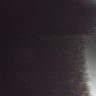
Metastatic tissue present: no